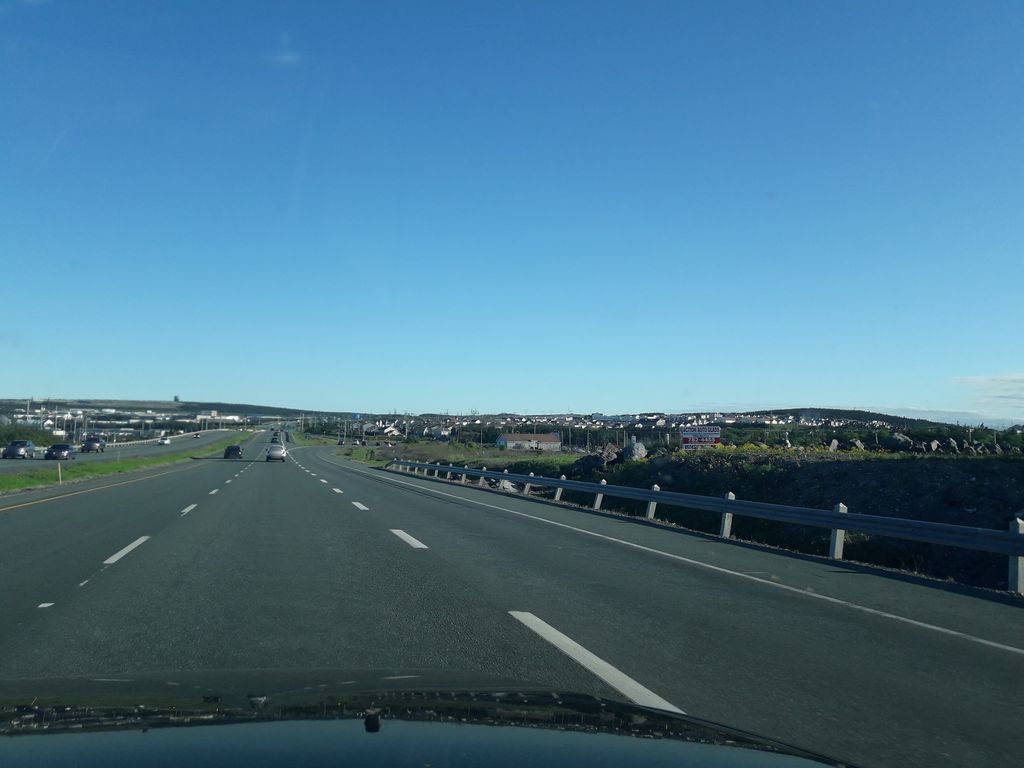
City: st_johns